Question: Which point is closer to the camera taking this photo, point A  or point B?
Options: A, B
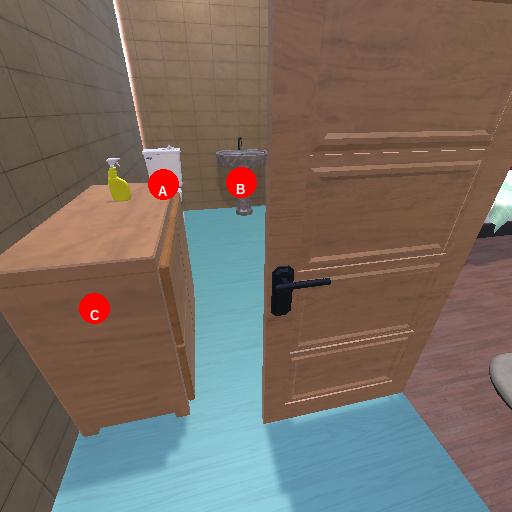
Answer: A